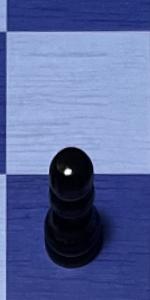
Label: Pawn_Black